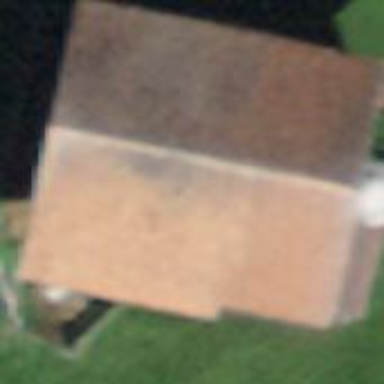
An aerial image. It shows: Barn.